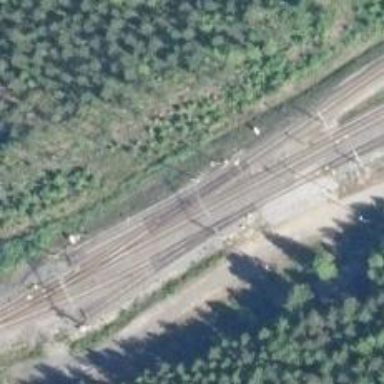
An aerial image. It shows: Rail siding with electrified contact lines.